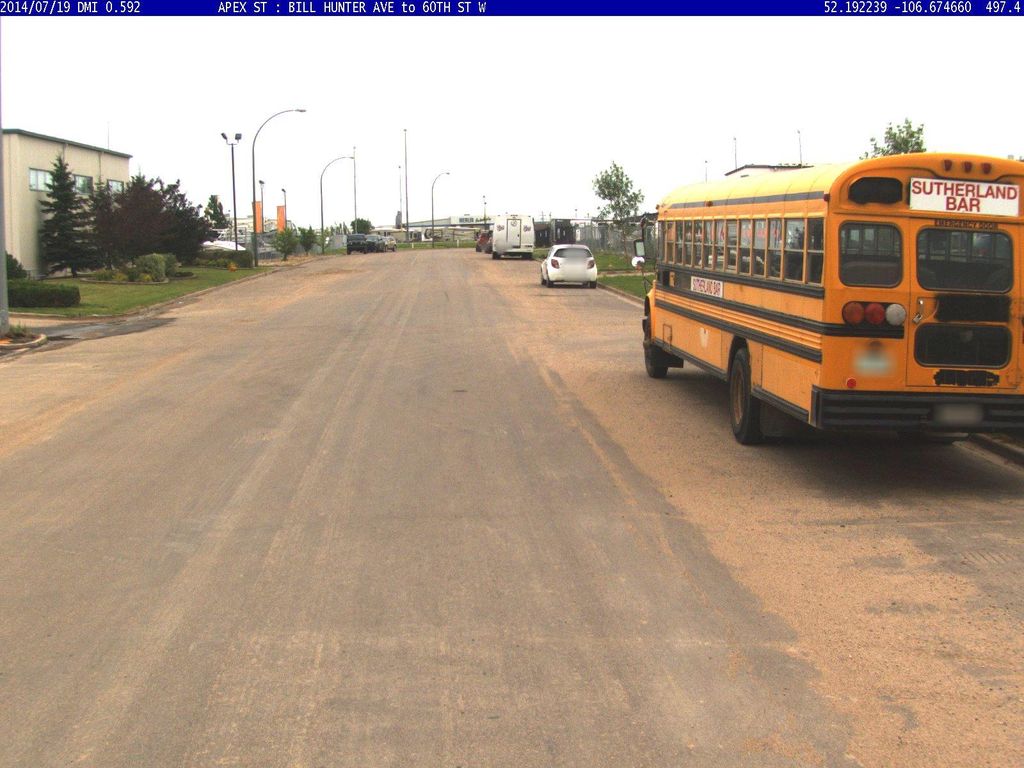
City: saskatoon